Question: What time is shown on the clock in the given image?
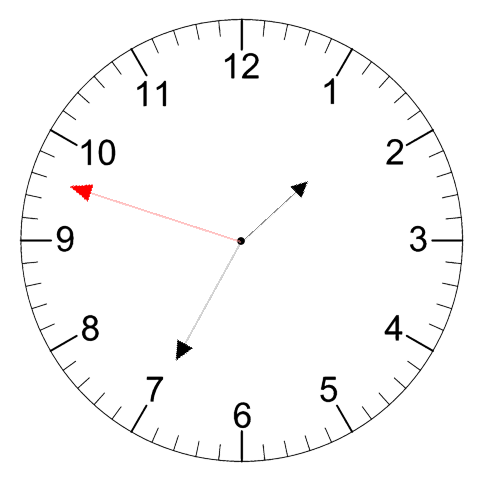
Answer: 01:34:48